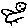
Label: bird